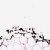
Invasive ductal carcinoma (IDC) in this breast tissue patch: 0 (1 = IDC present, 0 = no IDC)